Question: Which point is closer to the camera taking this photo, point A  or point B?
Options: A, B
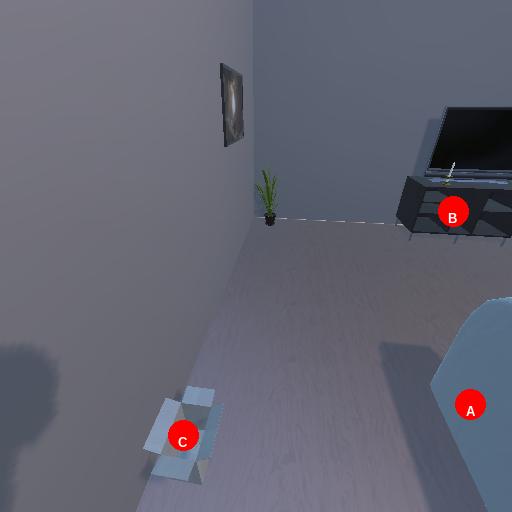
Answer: A